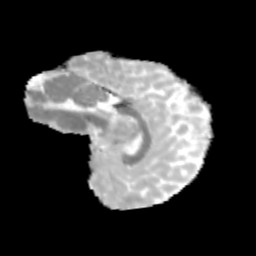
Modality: MD
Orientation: sagittal
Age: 10
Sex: male
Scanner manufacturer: siemens
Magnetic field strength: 3 T
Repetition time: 3.8 s
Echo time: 0.07 s